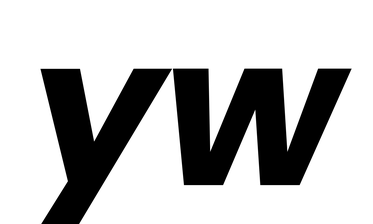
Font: Poppins-BoldItalic